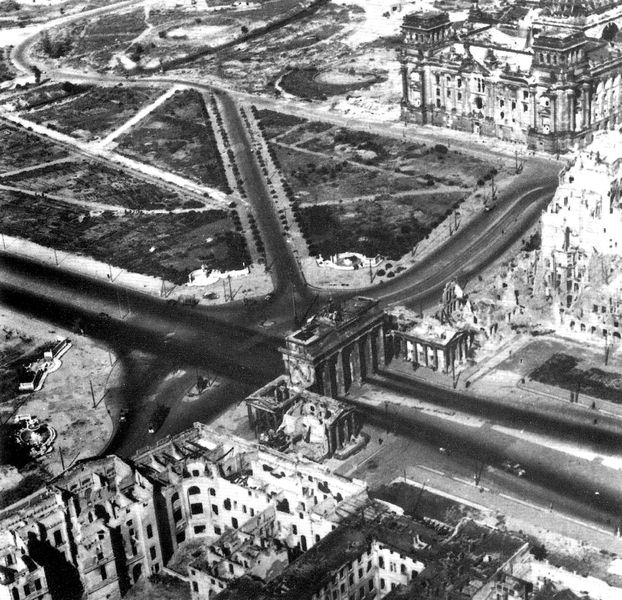
Titel: Brandenburger Tor in Berlin
Standort: Berlin (EU - D)
Schlagwörter: stadt, straße, häuser, allee, vogelperspektive, krieg, luft, tor, foto, fotografie, luftaufnahme, straßen, berlin, schwarzweiß, ruinen, reichstag, luftbild, überblick, brandenburger tor